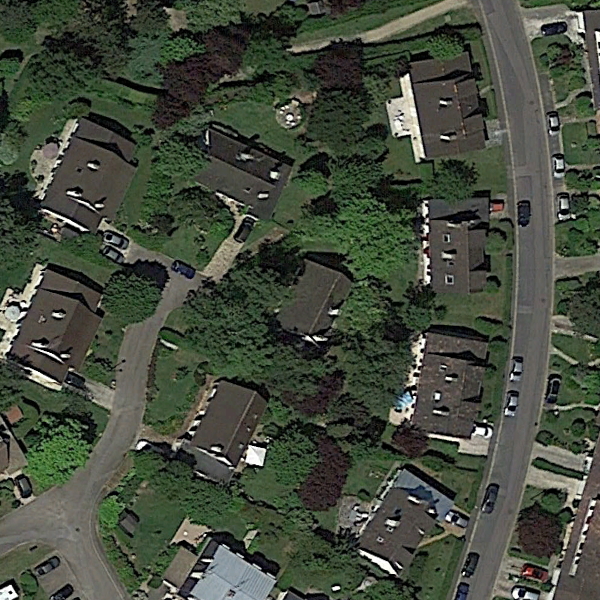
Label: MediumResidential